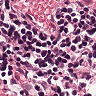
Metastatic tissue present: no